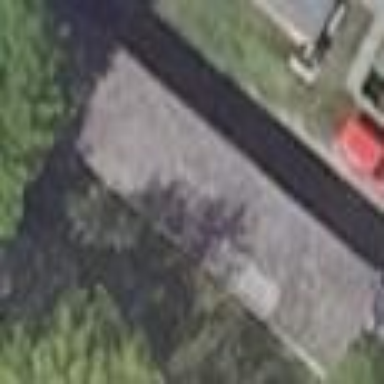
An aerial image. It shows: Garage.